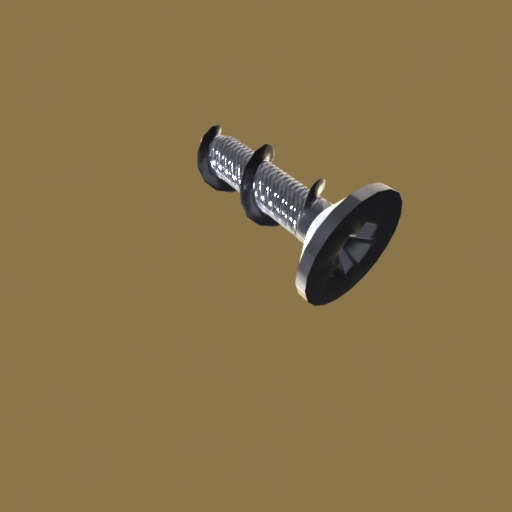
Label: screw